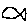
Label: fish